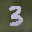
Label: 3